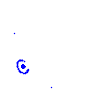
Particle: electron